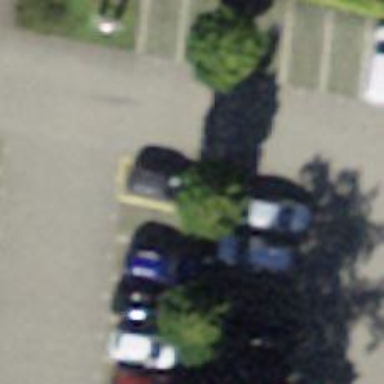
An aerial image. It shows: Charging station.